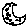
Label: moon